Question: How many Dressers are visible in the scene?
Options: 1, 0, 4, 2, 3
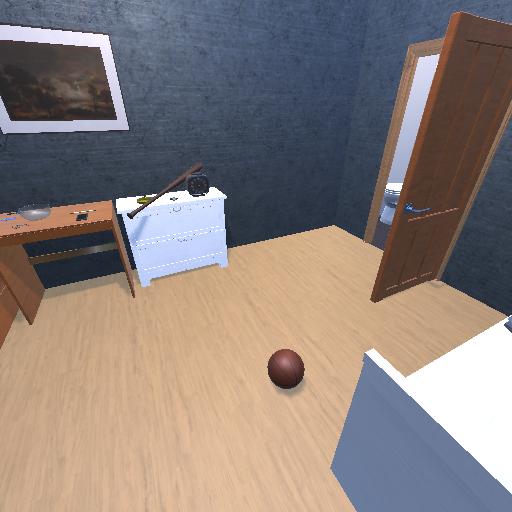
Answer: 1